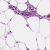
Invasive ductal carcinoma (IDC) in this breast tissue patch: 0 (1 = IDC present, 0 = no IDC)